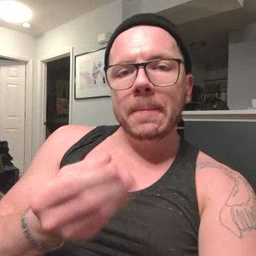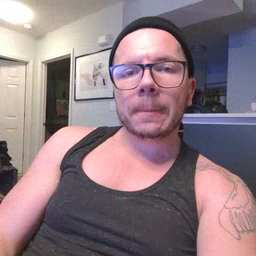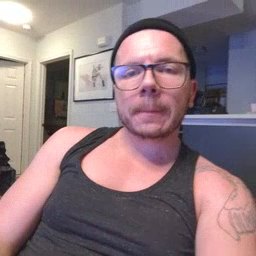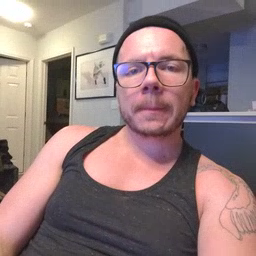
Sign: wet